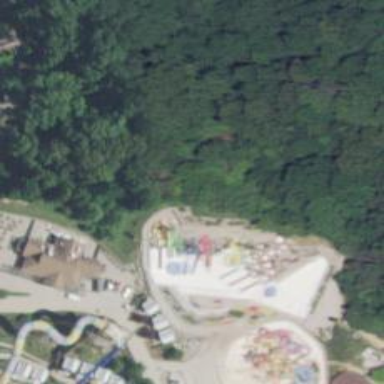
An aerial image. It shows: Water slide attraction.